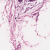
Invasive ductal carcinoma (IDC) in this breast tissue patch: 0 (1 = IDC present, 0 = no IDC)